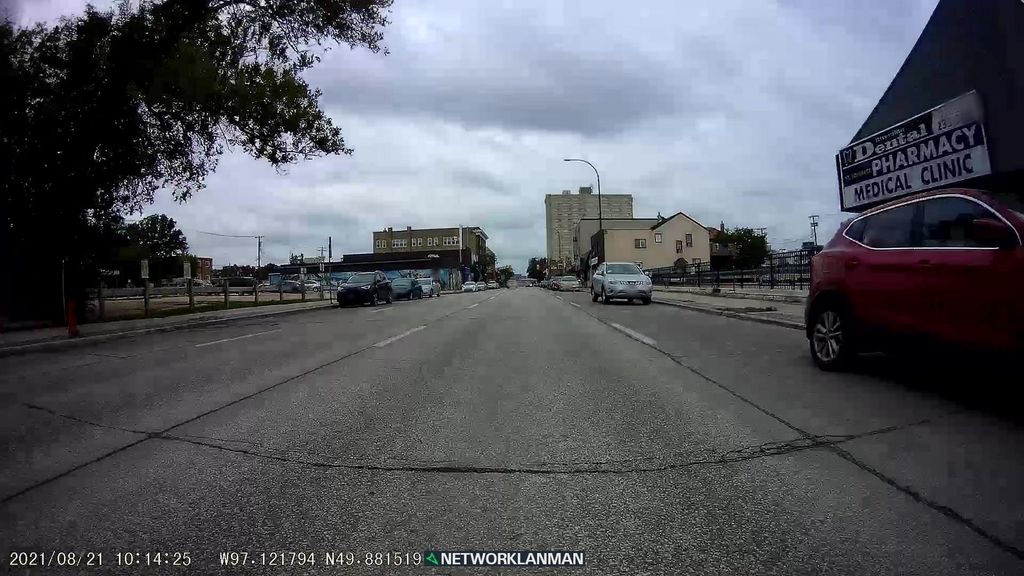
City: winnipeg